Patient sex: M
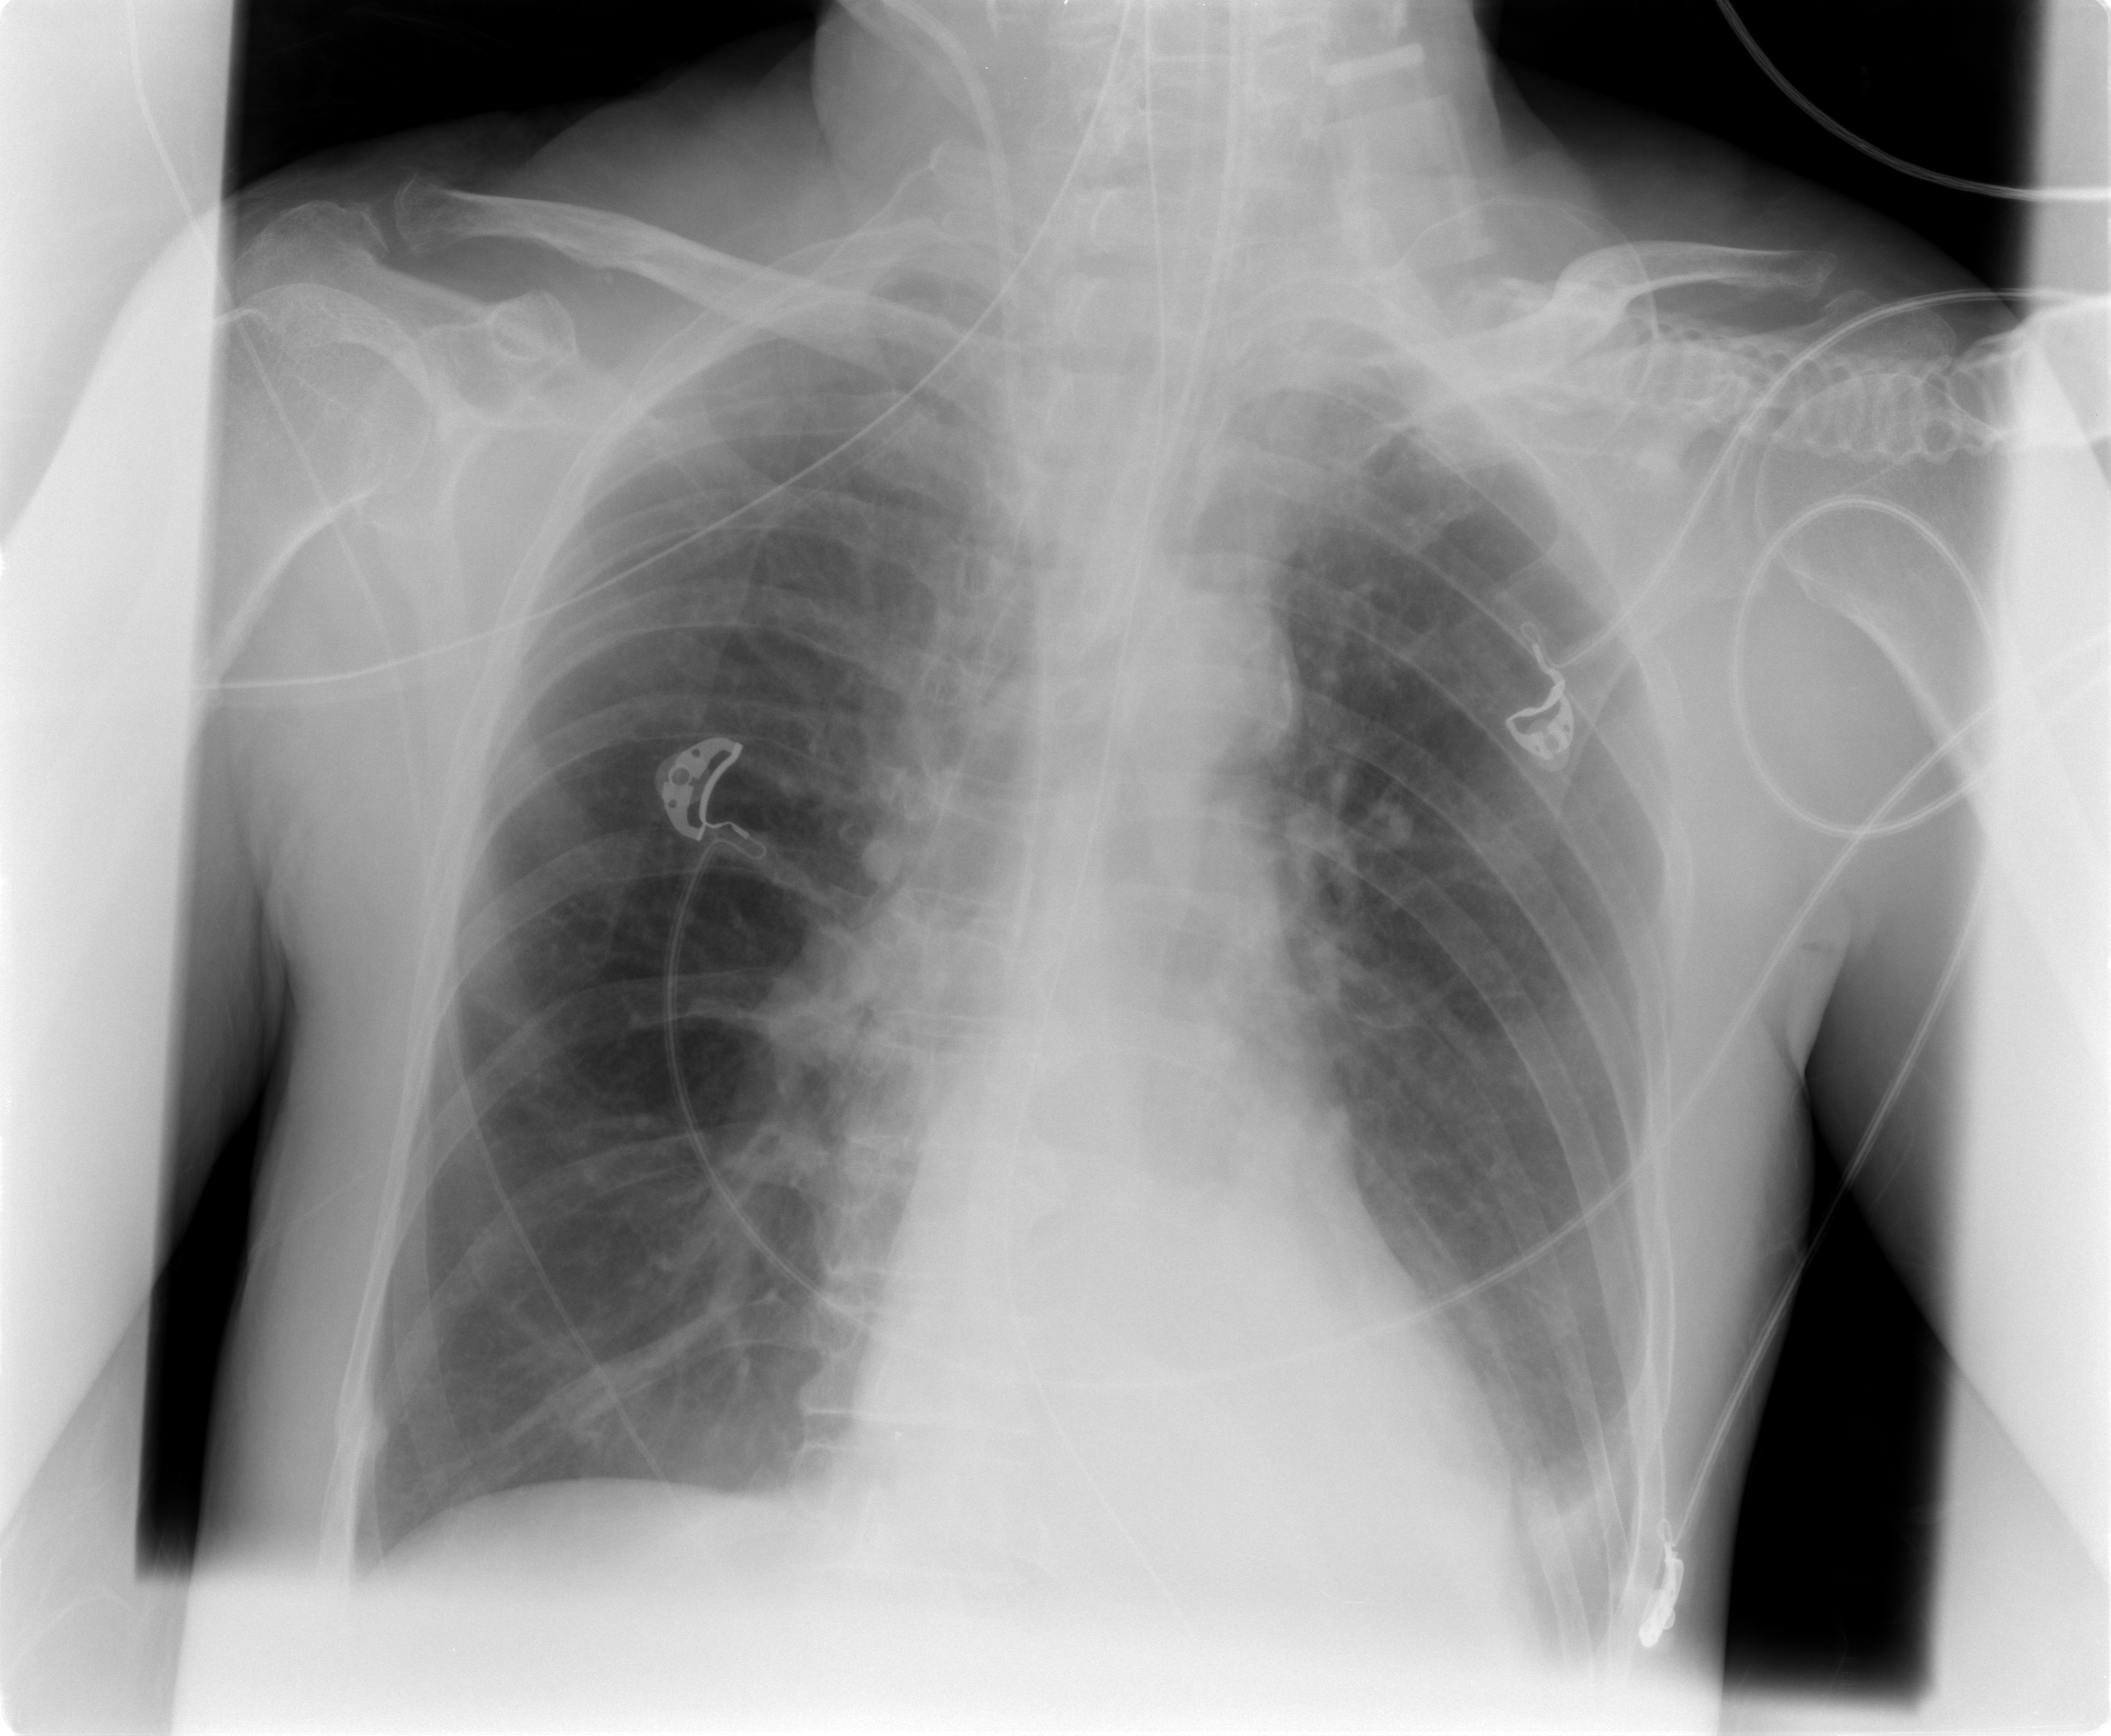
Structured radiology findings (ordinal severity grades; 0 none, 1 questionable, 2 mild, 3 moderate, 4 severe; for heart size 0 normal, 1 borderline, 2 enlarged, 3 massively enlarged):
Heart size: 0
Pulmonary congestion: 0
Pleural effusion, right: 0
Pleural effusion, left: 1
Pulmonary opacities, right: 0
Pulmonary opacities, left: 0
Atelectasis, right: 0
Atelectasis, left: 1